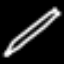
Label: pencil